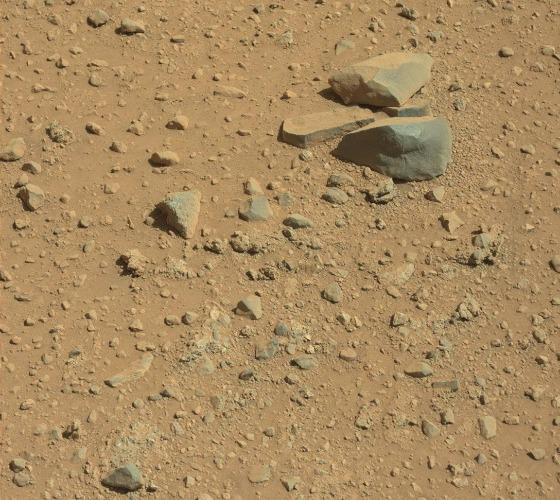
Terrain classes present: Gravel / Sand / Soil, Rock, Shadow